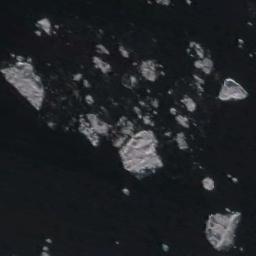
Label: sea_ice